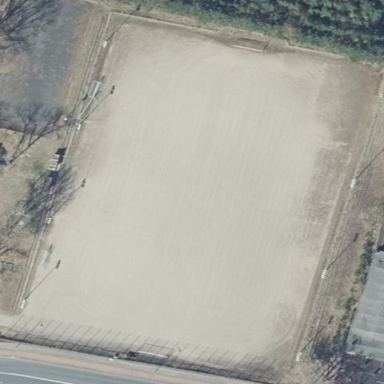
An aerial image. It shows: Fine gravel soccer pitch for leisure land sports.